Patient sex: M
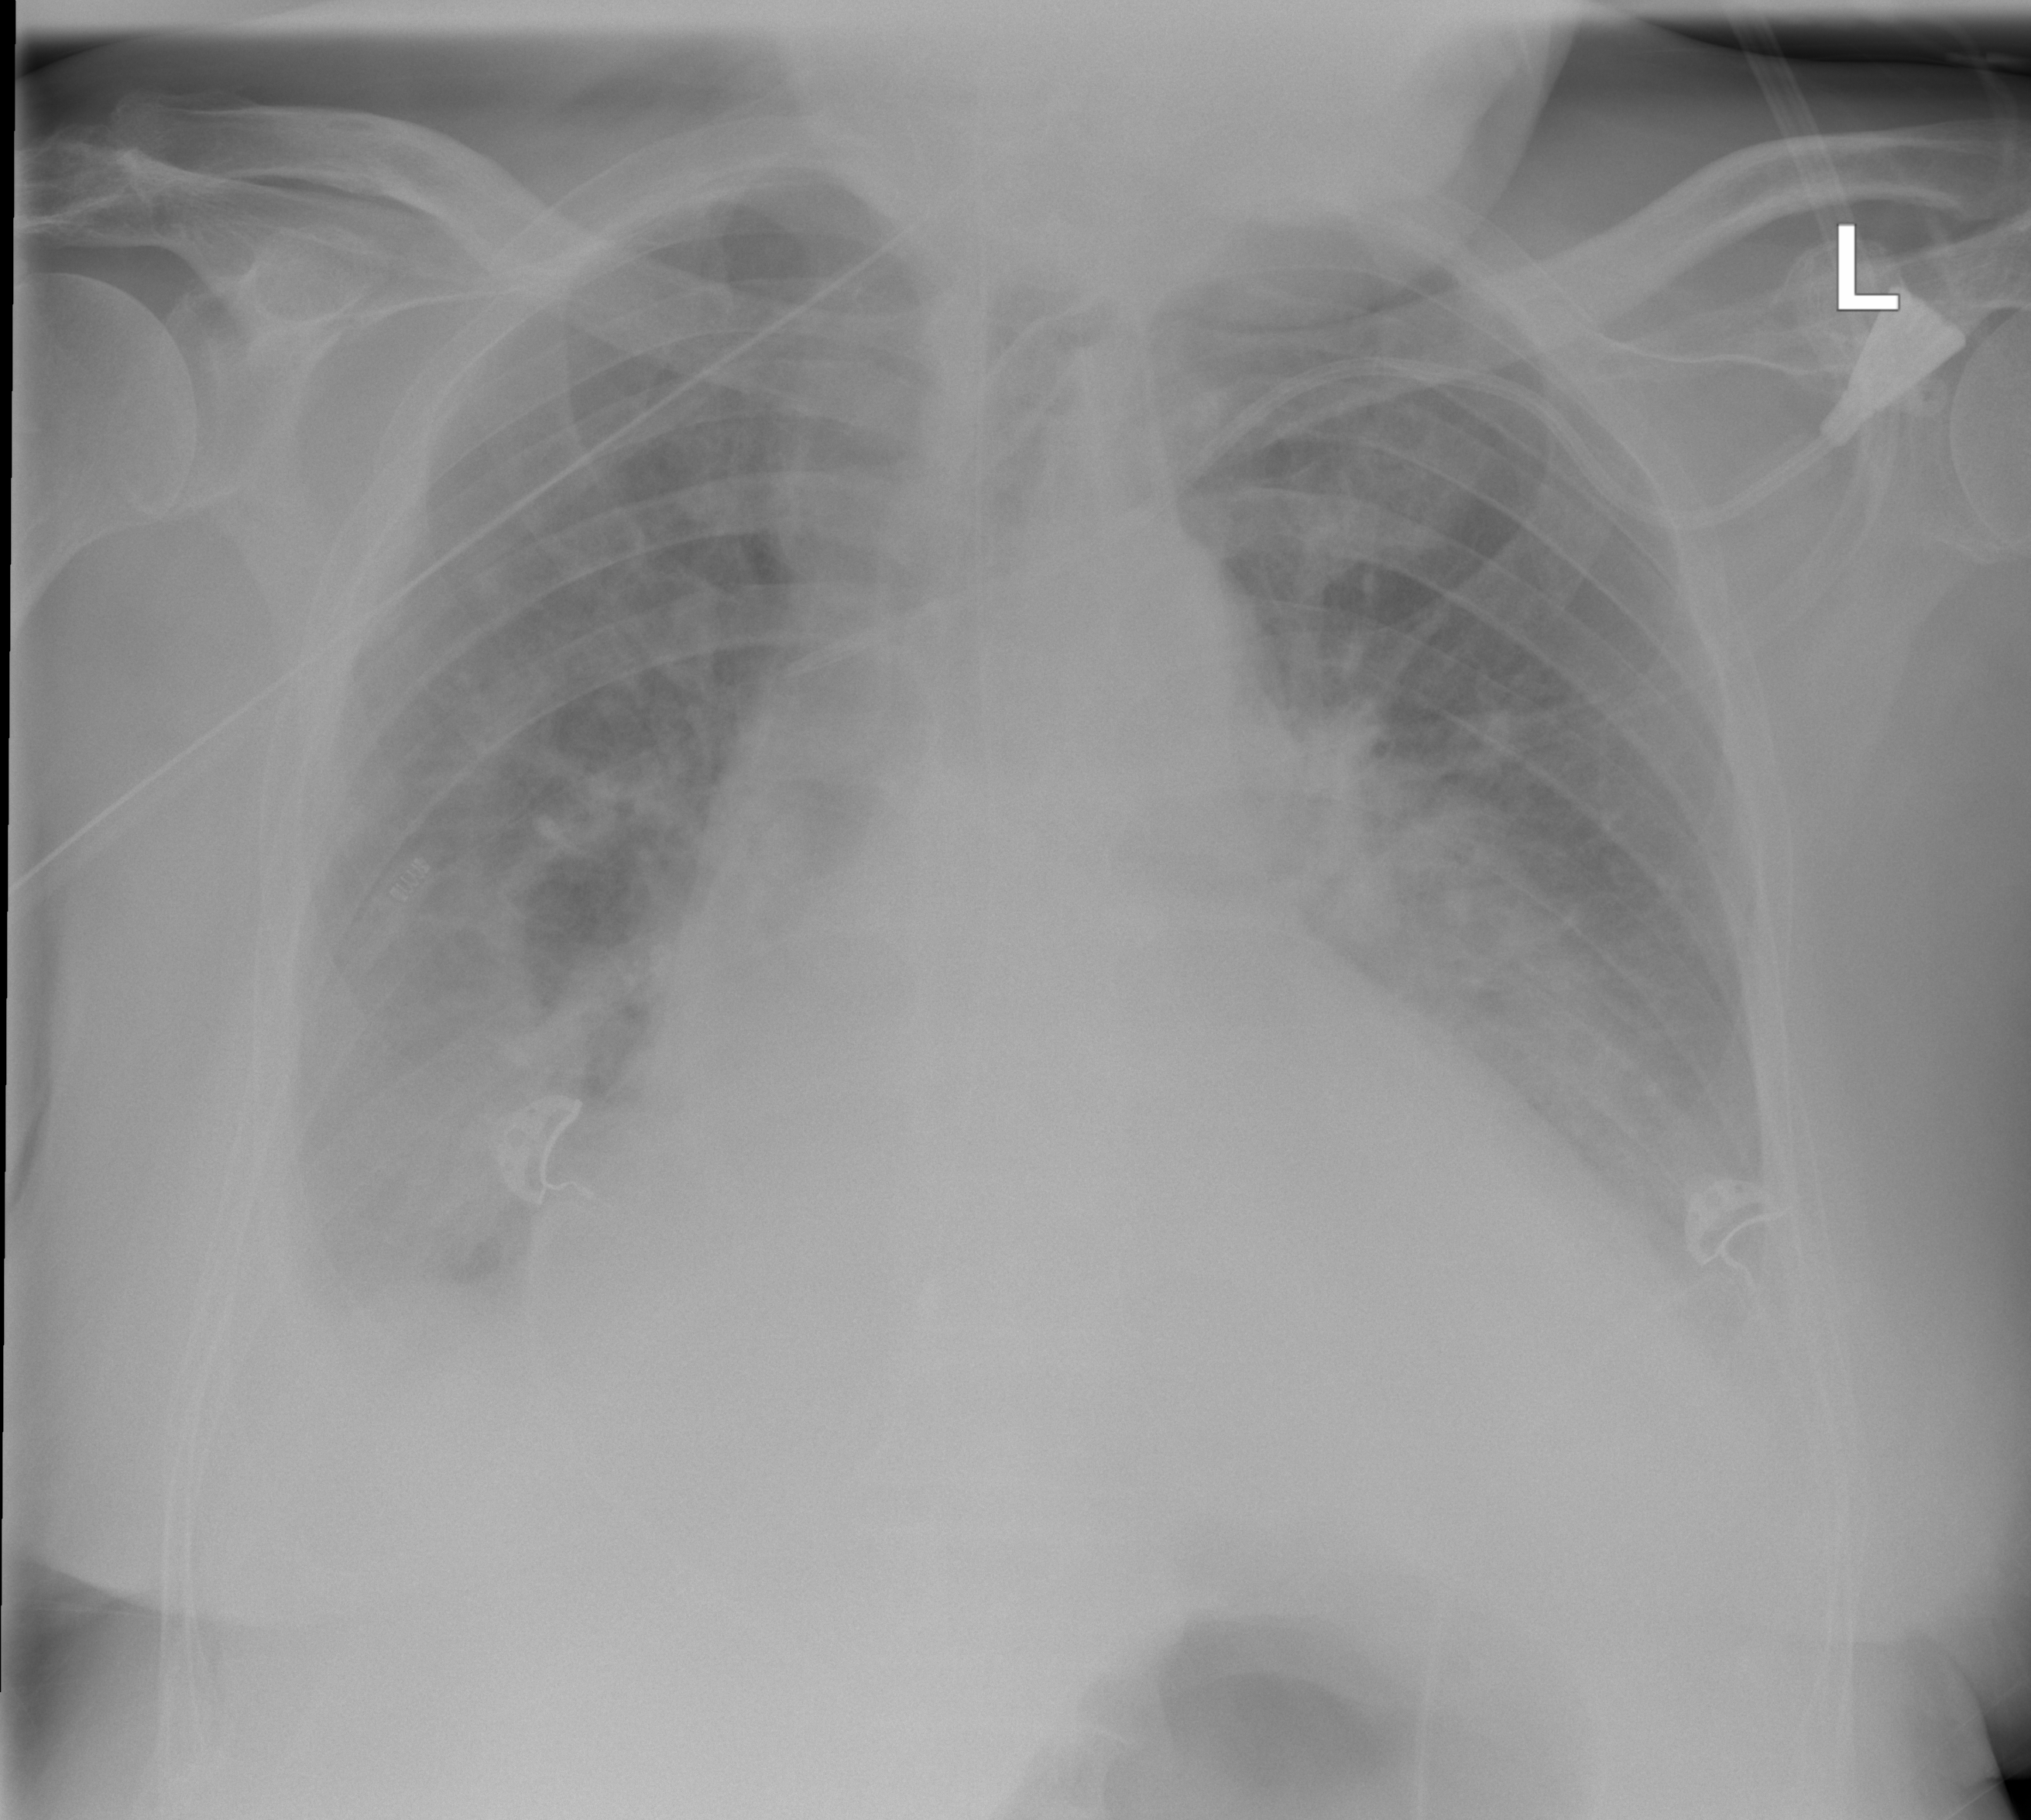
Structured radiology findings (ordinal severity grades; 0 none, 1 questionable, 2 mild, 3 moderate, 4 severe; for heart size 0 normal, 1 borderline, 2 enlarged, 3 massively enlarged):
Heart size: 3
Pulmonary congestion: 2
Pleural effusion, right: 2
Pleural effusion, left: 2
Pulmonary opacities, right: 1
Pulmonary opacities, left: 0
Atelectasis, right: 2
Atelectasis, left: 0